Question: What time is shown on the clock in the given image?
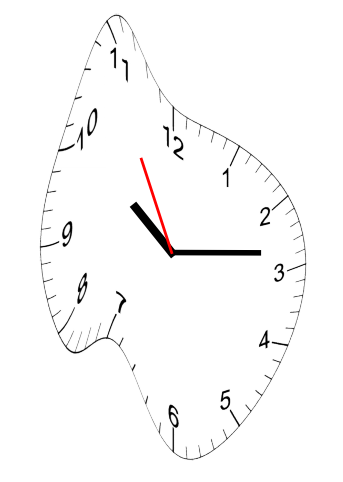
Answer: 10:13:55